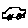
Label: car